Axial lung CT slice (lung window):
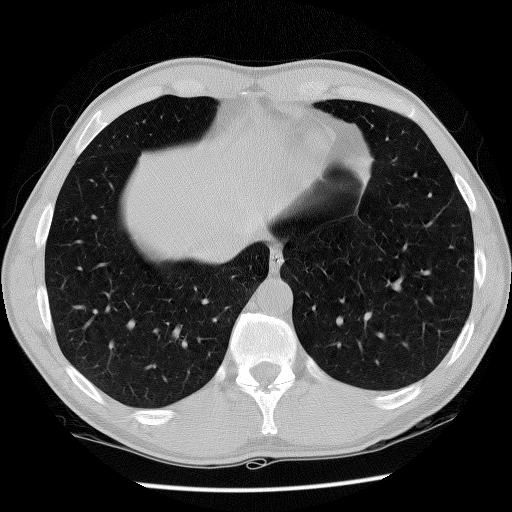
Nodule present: no